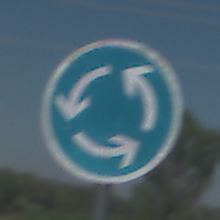
Verkehrszeichen: Kreisverkehr
Umgebung: Outdoor, Special
Tageszeit: MorningAfternoon
Wetter: Clear
Licht: Natural
Jahreszeit: NotSpecified
Kontrast: HighContrast